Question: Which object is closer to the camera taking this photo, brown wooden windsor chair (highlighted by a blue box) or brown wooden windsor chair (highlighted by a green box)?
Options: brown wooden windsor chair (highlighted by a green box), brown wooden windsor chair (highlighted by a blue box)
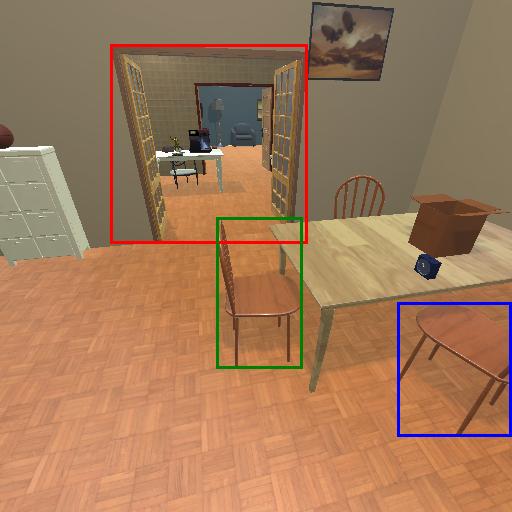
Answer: brown wooden windsor chair (highlighted by a green box)